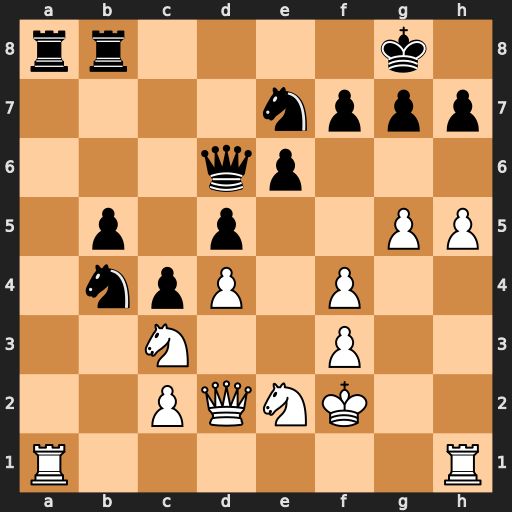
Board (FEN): rr4k1/4nppp/3qp3/1p1p2PP/1npP1P2/2N2P2/2PQNK2/R6R
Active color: w
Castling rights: -
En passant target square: -
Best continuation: Rxa8 Rxa8 Nxb5 Qd7 Qxb4